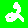
Digit: 2